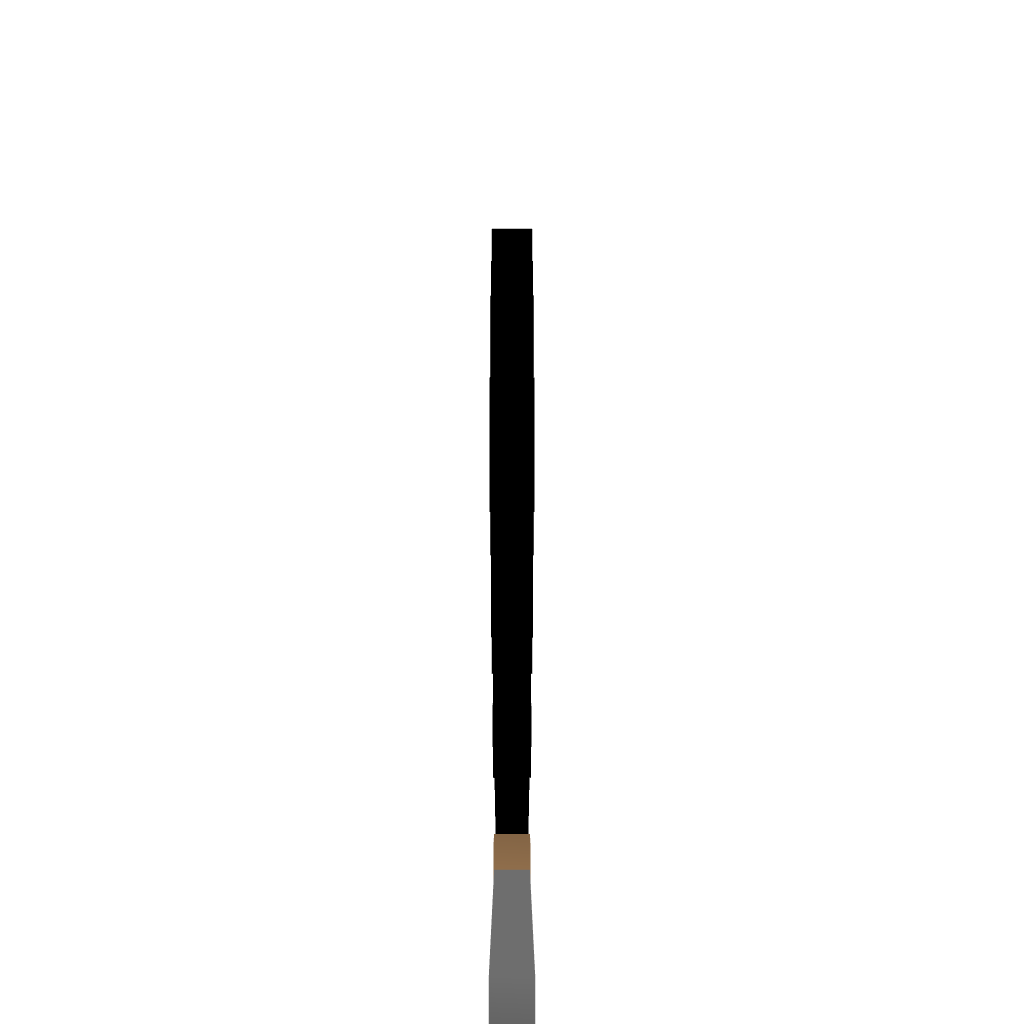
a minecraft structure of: Squirtle Wartortle and Blastoise Pixel Art bad low quality